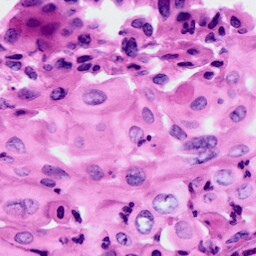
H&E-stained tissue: Cervix